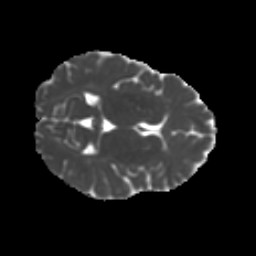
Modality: MD
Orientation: axial
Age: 23
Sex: female
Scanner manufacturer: ge
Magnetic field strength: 3 T
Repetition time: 7.8 s
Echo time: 0.0606 s